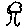
Label: tree